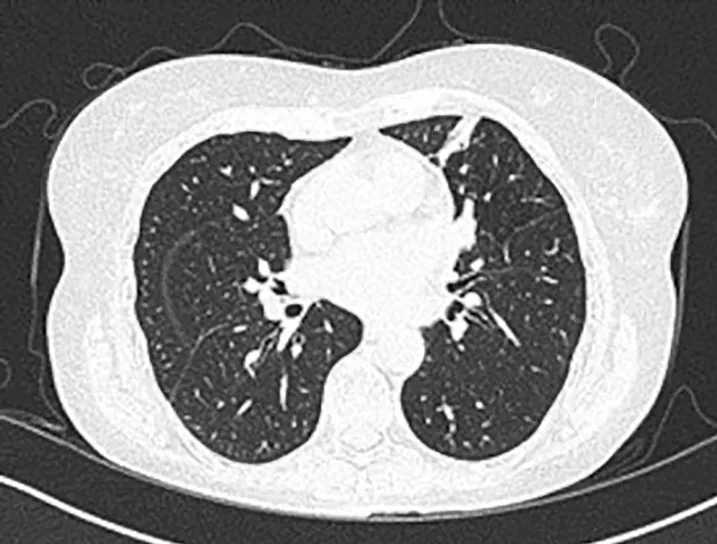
Chest CT scan image showing segmental aerated collapse of the lingula.
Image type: radiology (ct)